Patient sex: M
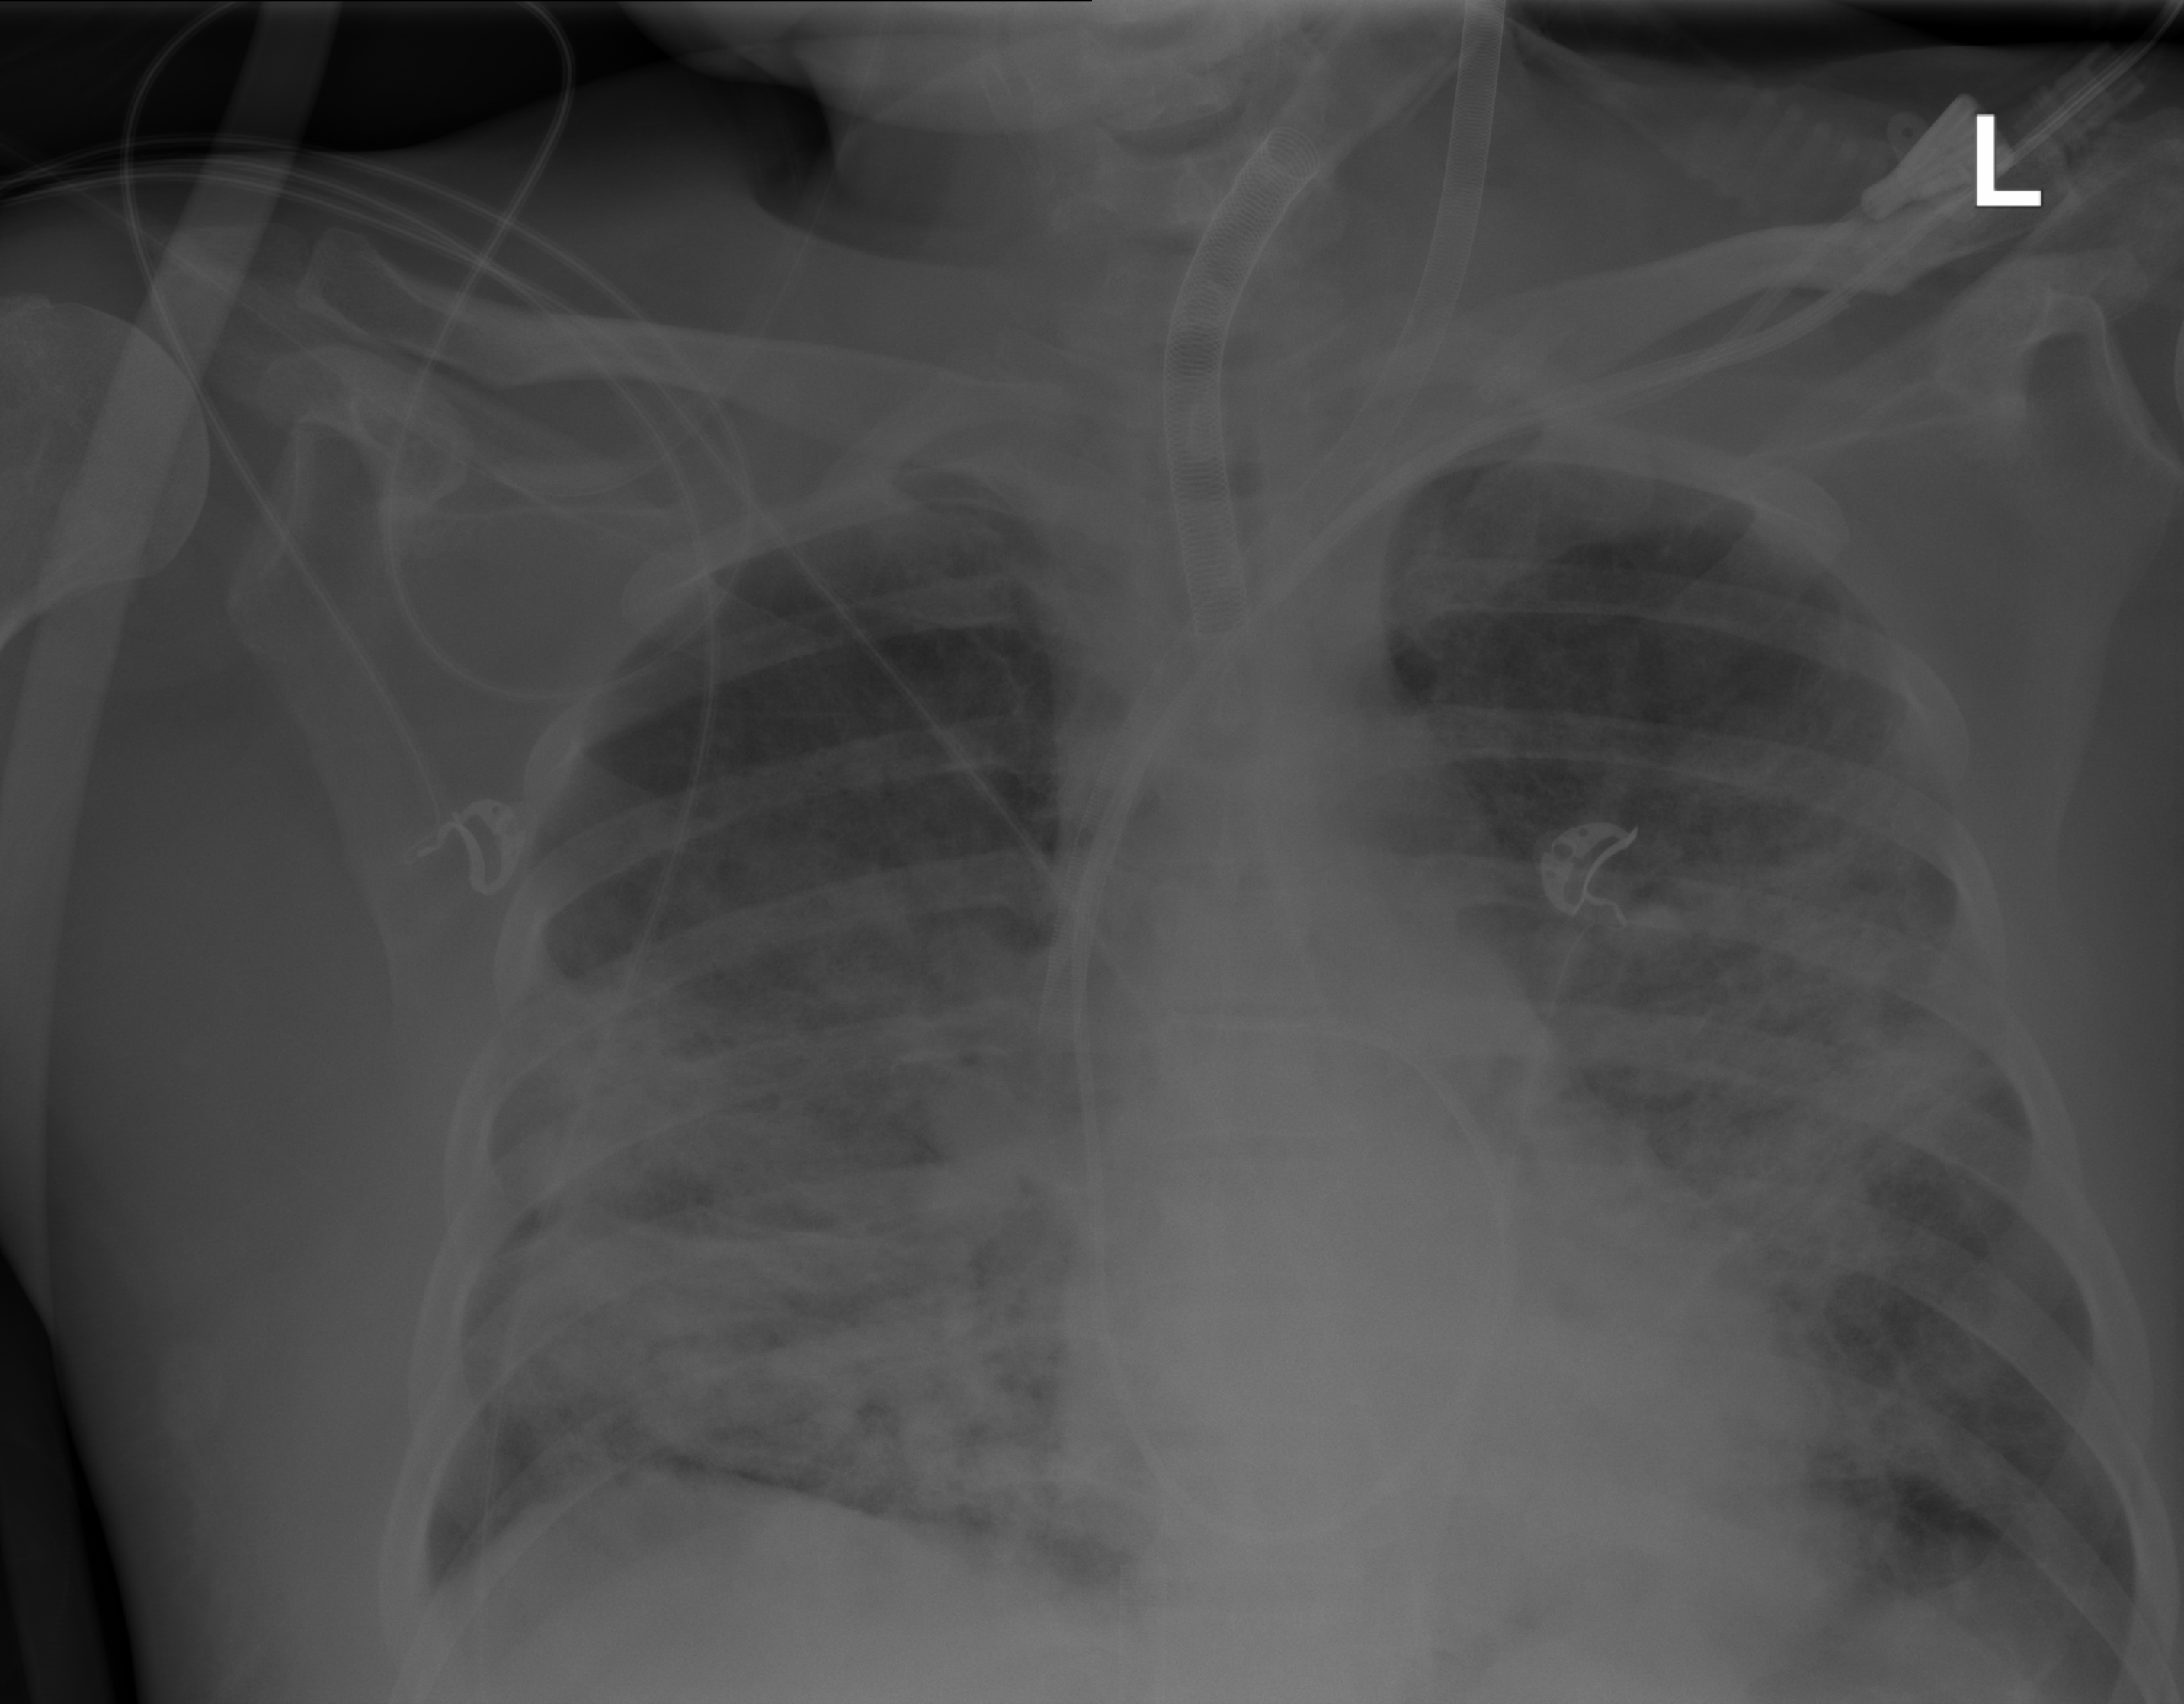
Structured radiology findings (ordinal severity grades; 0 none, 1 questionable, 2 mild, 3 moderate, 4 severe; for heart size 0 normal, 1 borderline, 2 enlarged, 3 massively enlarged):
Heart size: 0
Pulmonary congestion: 2
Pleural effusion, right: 0
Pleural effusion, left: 1
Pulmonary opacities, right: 3
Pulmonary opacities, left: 2
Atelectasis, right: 2
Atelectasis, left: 2